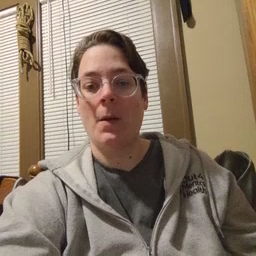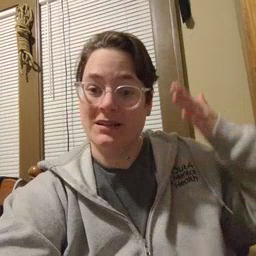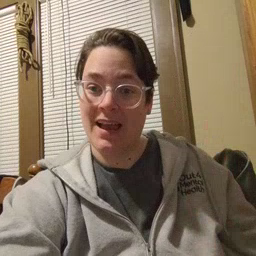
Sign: beside